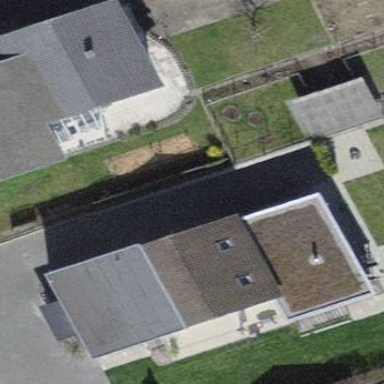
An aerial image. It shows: Detached building.